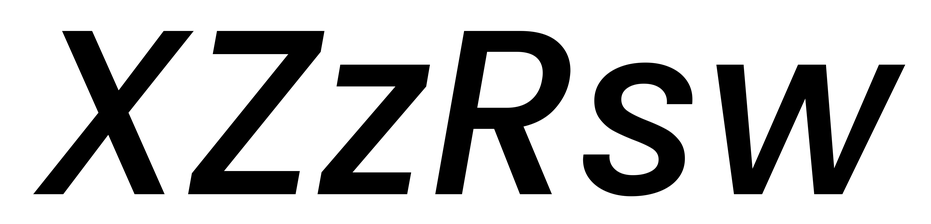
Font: Poppins-MediumItalic